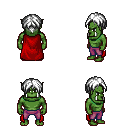
a pixel art fantasy rpg character, male body template, orc, green skin, red cape, magenta pants, white parted hairstyle, four views (front, back, left, right), 2x2 character sprite sheet, small pixel art, hard edges, no anti-aliasing